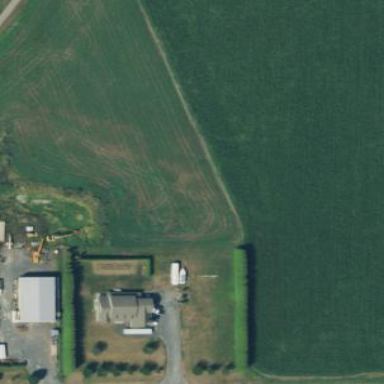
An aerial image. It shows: Farmyard area.